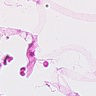
Metastatic tissue present: no